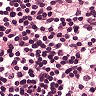
Metastatic tissue present: no